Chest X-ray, AP view. Patient: 9 years old, sex M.
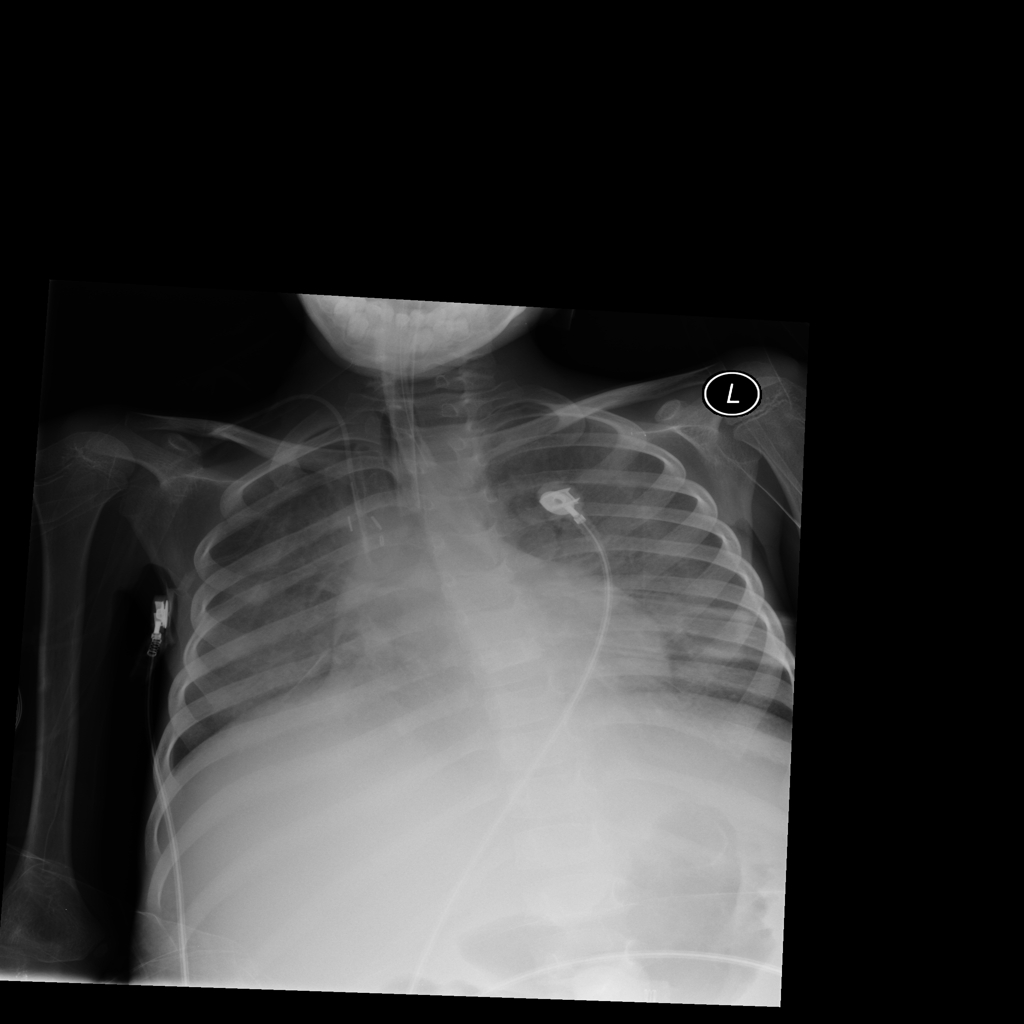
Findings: Infiltration